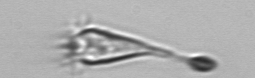
Label: Paratontonia_gracillima